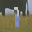
Label: 1